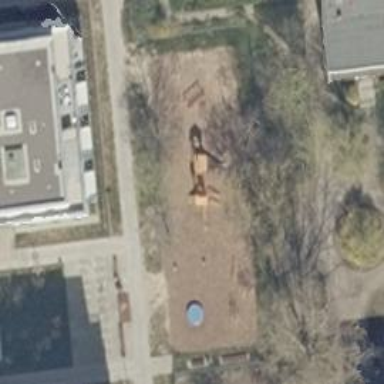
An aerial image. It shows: Playground area for leisure land.